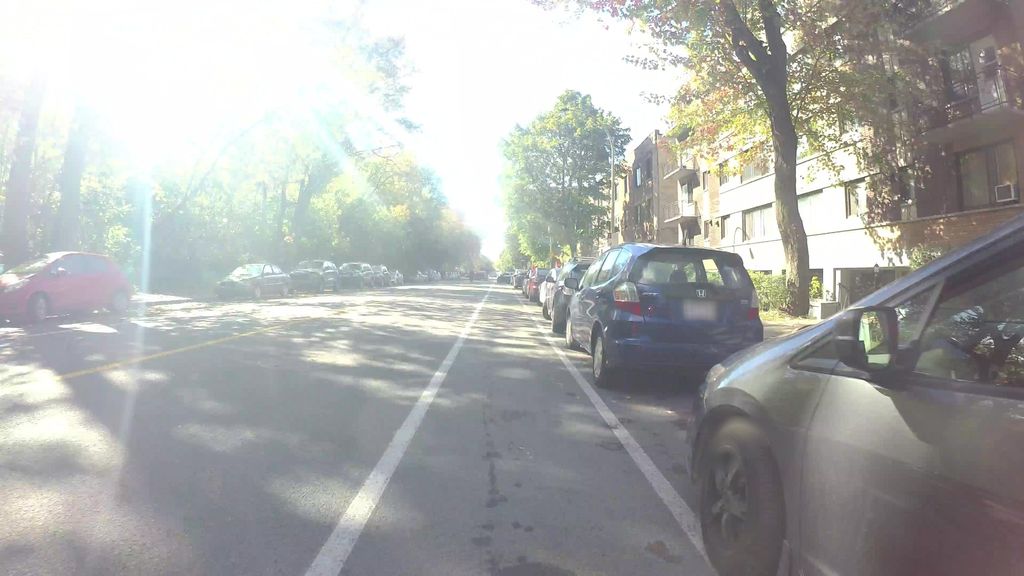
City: montreal